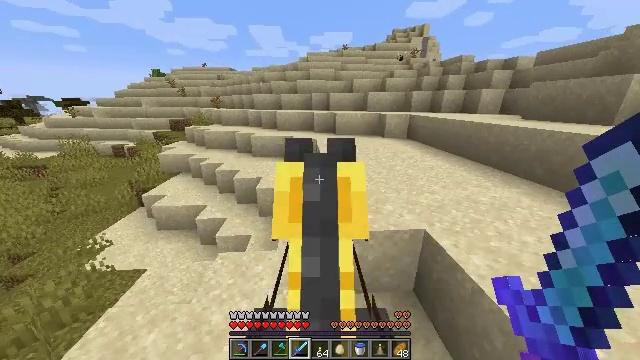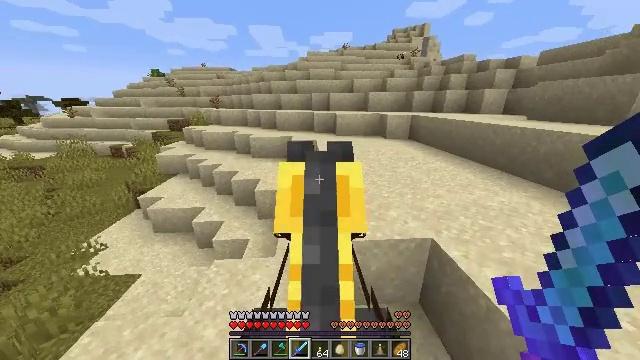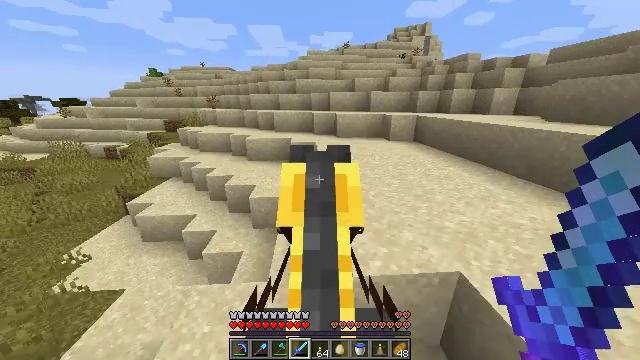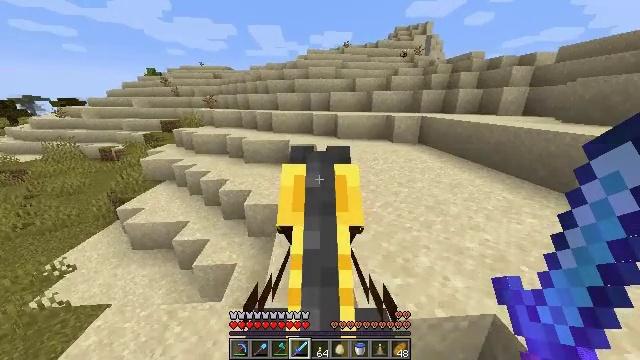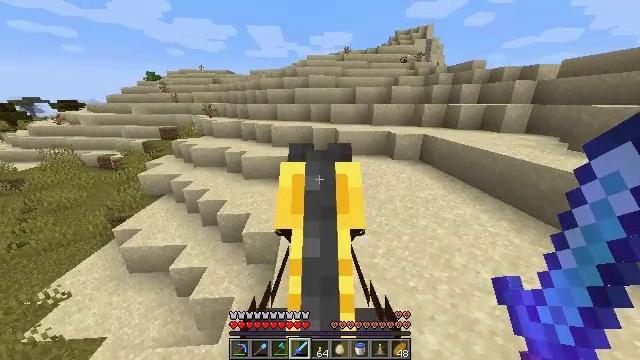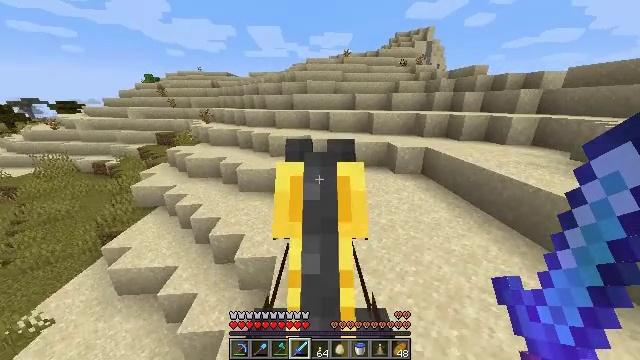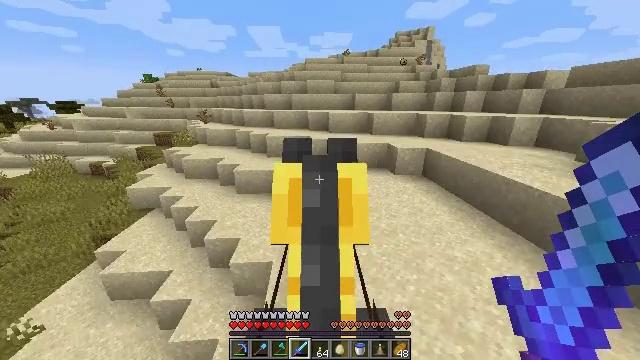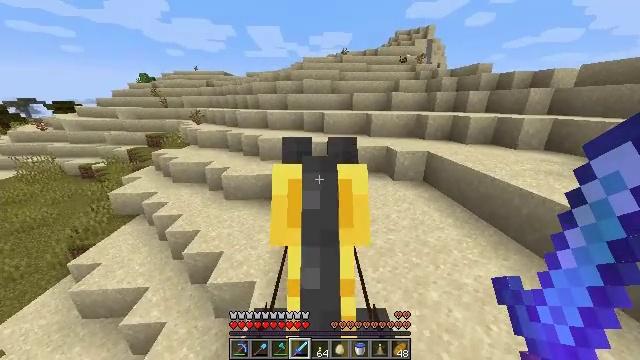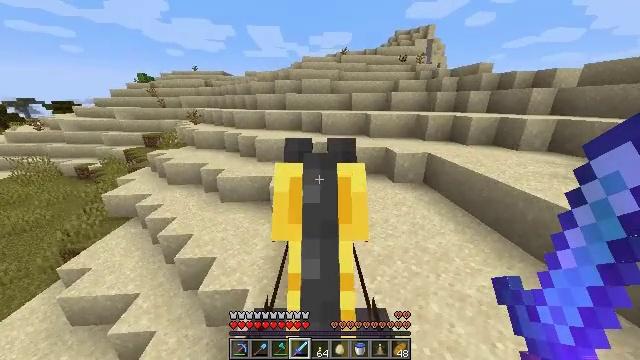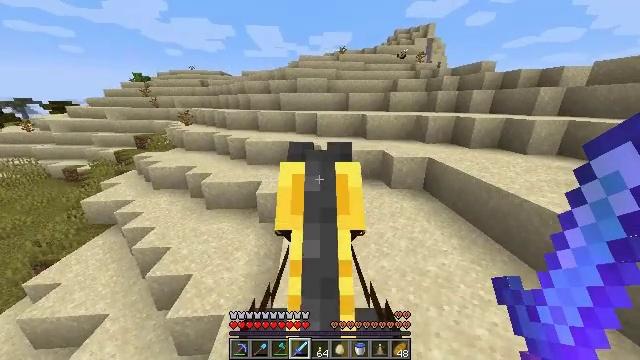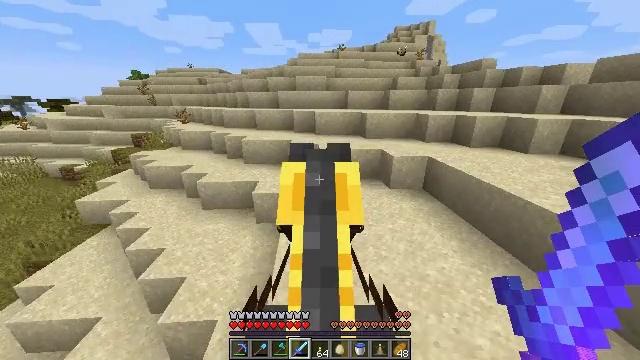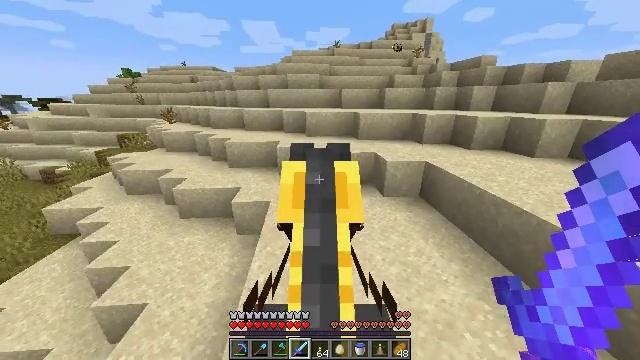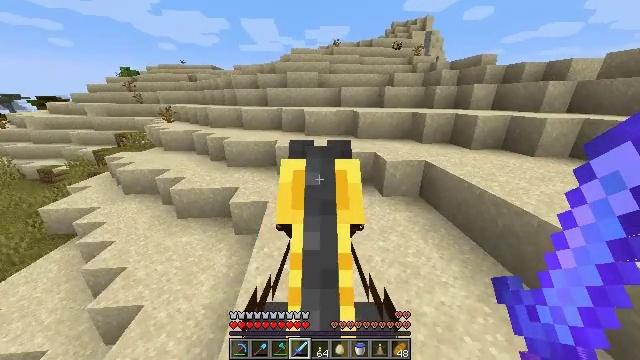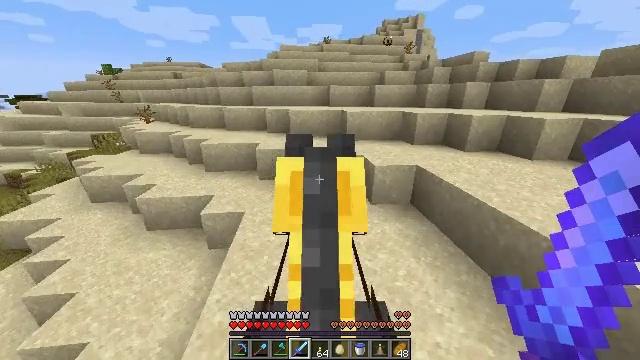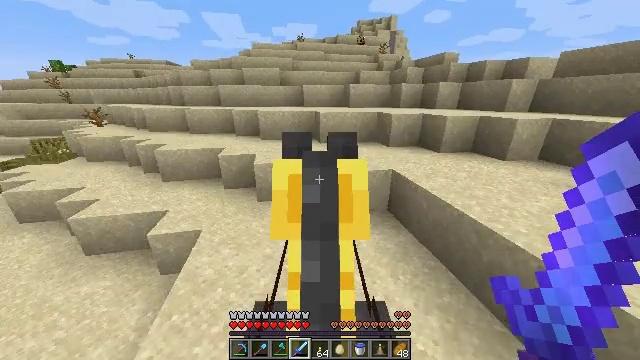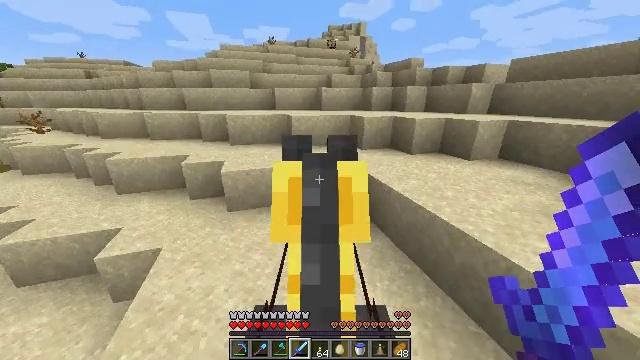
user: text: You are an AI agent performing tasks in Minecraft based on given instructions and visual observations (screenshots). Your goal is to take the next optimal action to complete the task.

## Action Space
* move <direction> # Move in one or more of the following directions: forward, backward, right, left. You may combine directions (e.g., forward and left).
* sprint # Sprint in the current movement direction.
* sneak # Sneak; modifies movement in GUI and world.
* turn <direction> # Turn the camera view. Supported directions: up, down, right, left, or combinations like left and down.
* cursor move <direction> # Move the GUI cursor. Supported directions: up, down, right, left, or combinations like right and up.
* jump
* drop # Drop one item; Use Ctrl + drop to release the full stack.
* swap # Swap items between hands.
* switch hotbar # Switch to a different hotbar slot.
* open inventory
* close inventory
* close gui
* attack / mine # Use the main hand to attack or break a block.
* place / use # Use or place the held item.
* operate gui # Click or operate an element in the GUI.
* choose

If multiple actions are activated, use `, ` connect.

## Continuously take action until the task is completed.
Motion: motion action
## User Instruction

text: Attack the sandstone to break it.
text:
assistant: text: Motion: move forward, sprint
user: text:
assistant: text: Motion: move forward, sprint
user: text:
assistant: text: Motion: move forward, sprint
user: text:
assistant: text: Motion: move forward and move right, sprint
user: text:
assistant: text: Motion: move forward and move right, sprint
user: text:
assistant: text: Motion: move forward and move right, sprint
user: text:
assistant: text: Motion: move forward and move right, sprint
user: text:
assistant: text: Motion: move forward and move right, sprint
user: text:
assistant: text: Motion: move forward and move right, sprint
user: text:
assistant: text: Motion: move forward and move right, sprint
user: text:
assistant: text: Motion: move forward and move right, sprint
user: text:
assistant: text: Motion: move forward and move right, sprint
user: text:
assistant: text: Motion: move forward and move right, sprint, turn right
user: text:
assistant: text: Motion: move forward and move right, sprint, turn right
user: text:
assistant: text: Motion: move forward and move right, sprint, turn right
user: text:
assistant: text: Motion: move forward and move right, sprint, turn right
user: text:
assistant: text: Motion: move forward and move right, sprint, turn right
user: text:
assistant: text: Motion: move forward and move right, sprint
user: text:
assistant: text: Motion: move forward, sprint
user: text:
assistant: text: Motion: move forward, sprint
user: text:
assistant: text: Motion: move forward, sprint
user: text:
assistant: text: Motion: move forward, sprint, turn right
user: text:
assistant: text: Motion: move forward, sprint, turn right
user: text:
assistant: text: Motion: move forward, sprint, turn right
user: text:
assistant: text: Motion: move forward, sprint, turn right
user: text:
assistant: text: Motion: move forward, sprint
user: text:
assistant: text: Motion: move forward, sprint
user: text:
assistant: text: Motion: move forward, sprint
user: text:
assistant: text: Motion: move forward, sprint
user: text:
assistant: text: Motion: move forward, sprint